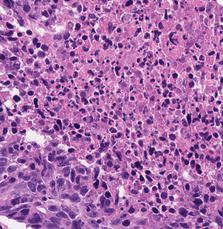
Tumor epithelial tissue: yes
Tumor-associated stroma tissue: yes
Normal tissue: no